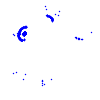
Particle: electron